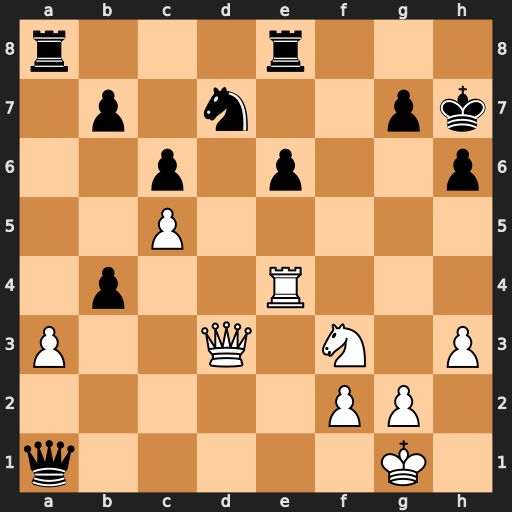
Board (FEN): r3r3/1p1n2pk/2p1p2p/2P5/1p2R3/P2Q1N1P/5PP1/q5K1
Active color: w
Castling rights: -
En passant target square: -
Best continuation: Re1+ Kh8 Rxa1